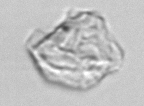
Label: detritus_transparent